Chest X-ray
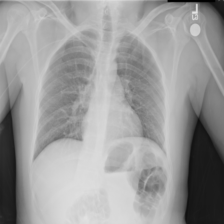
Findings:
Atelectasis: negative
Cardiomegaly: negative
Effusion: negative
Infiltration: negative
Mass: negative
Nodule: negative
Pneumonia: negative
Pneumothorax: negative
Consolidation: negative
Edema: negative
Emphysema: negative
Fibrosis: negative
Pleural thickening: negative
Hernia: negative